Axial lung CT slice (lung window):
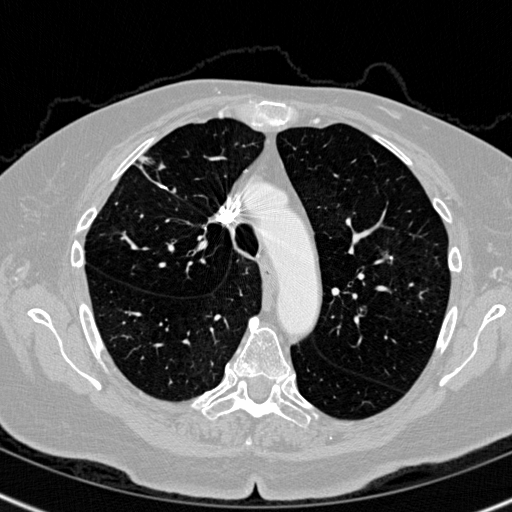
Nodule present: no